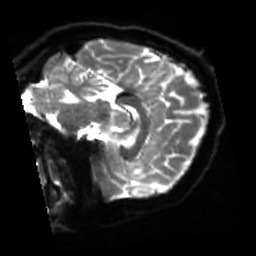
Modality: sbref
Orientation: sagittal
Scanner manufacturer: siemens
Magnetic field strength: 3 T
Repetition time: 4 s
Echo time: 0.0594 s